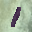
Label: 1